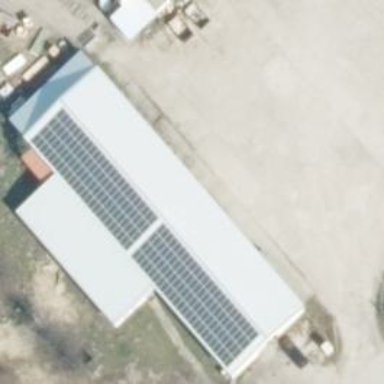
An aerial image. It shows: Solar photovoltaic panel generating electricity through small installation.